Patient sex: M
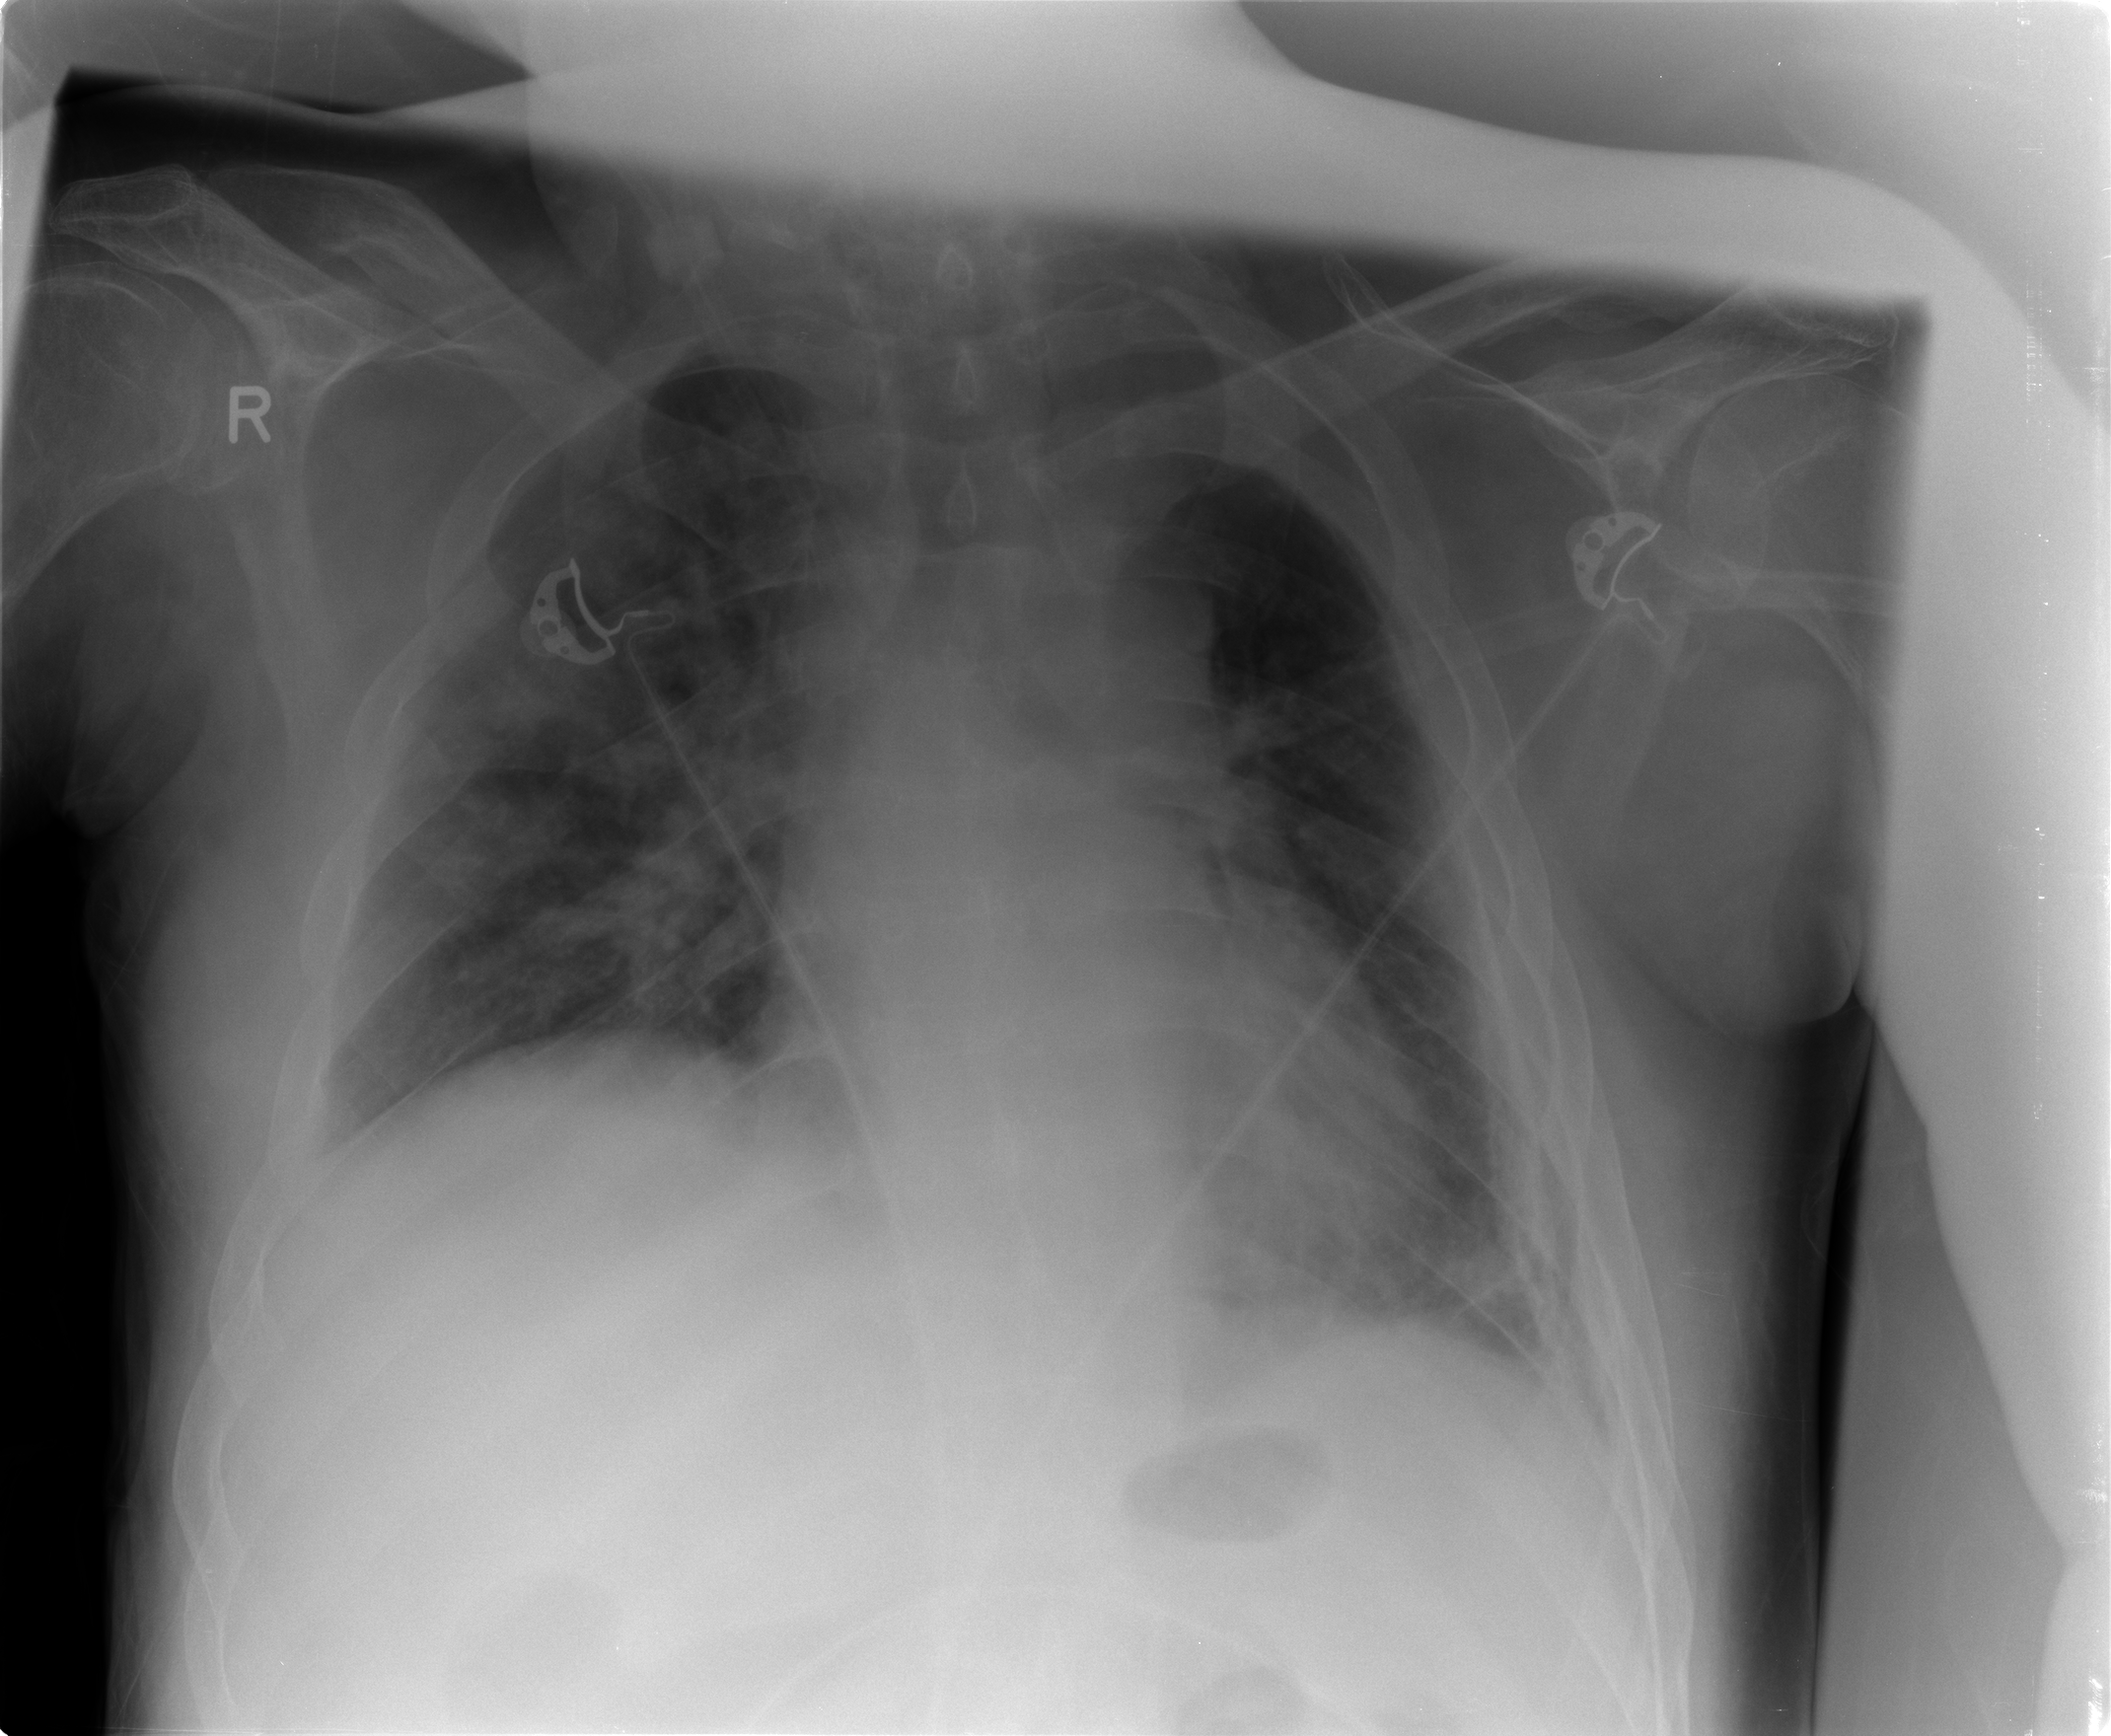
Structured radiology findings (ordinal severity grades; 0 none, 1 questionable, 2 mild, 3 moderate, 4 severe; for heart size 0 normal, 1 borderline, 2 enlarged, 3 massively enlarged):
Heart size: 0
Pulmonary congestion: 1
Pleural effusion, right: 0
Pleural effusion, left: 0
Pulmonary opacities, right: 2
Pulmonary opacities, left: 0
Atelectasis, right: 2
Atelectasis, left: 2